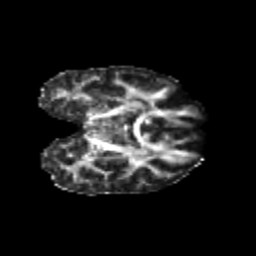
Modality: FA
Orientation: coronal
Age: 20
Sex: female
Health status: healthy
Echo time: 0.074 s